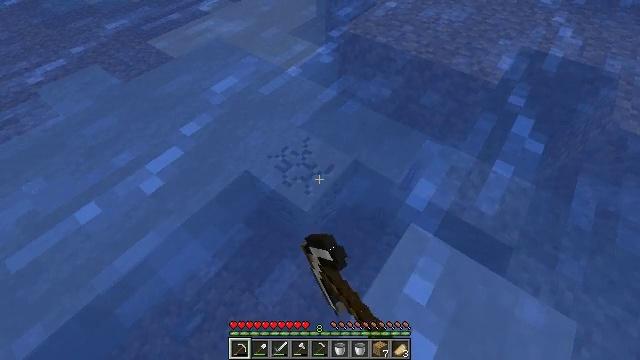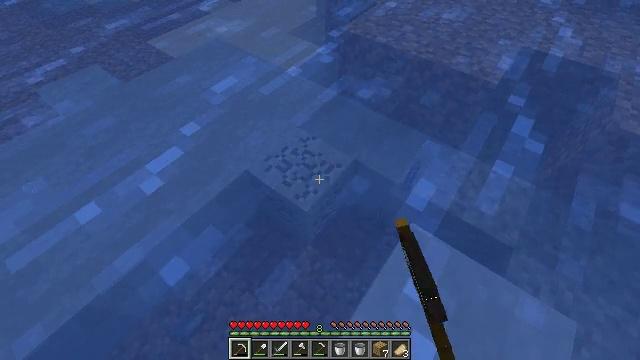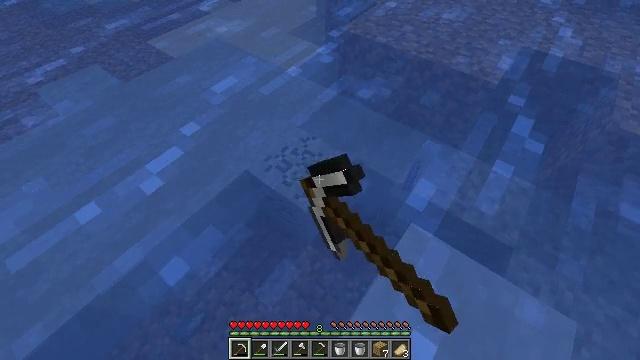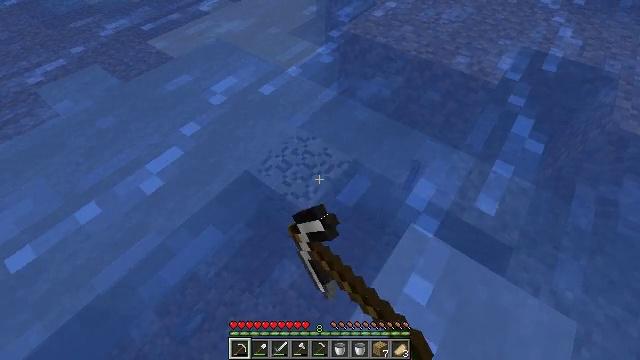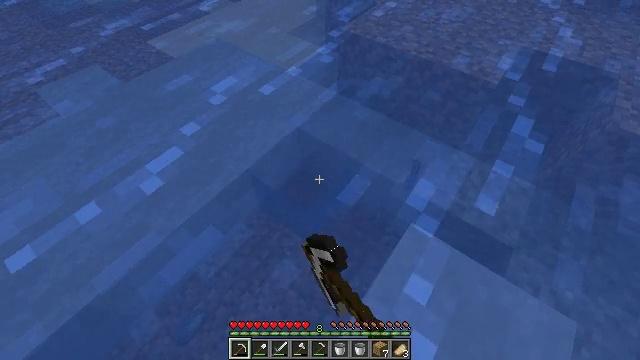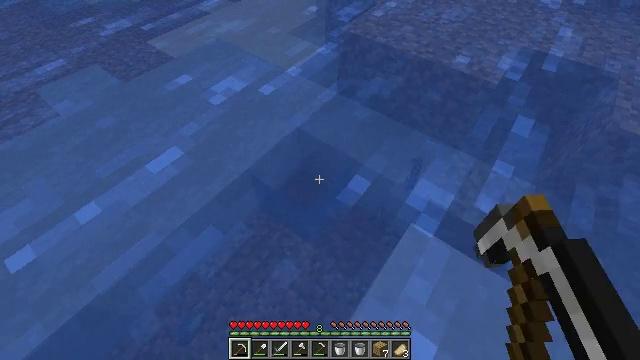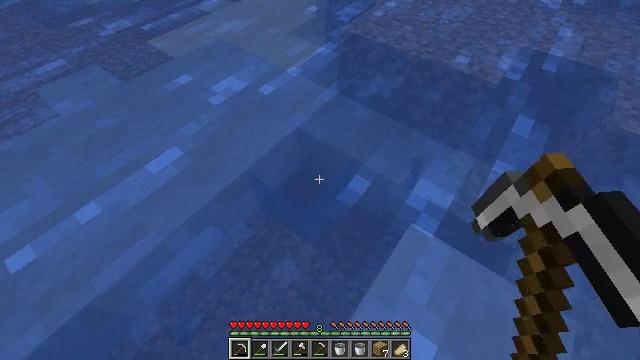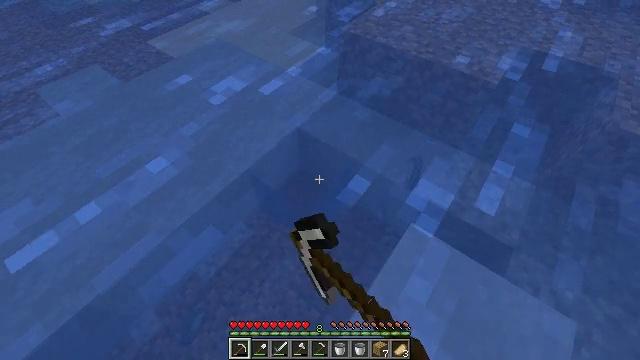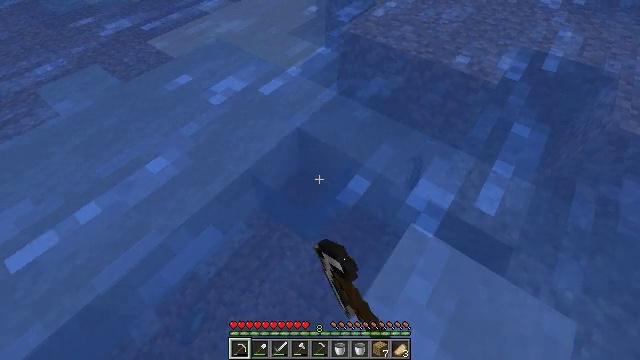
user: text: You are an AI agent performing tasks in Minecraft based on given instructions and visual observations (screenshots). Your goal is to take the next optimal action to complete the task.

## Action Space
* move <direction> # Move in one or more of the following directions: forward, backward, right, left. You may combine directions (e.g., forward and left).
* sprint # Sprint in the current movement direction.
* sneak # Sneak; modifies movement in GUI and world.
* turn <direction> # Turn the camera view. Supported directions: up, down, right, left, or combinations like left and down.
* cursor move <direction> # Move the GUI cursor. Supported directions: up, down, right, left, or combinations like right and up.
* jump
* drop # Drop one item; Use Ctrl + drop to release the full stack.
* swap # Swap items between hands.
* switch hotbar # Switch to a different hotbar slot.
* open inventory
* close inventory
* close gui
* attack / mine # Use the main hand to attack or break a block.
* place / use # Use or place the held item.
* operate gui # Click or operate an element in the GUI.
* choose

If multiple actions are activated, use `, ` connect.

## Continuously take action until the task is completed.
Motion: motion action
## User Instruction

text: Mine the clay from the riverbed.
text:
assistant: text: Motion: attack / mine
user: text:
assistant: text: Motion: attack / mine
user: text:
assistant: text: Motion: attack / mine
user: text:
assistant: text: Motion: attack / mine
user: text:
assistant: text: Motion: attack / mine
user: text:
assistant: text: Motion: attack / mine
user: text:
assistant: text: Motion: no_op
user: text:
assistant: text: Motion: no_op
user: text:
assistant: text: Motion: open inventory